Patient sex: M
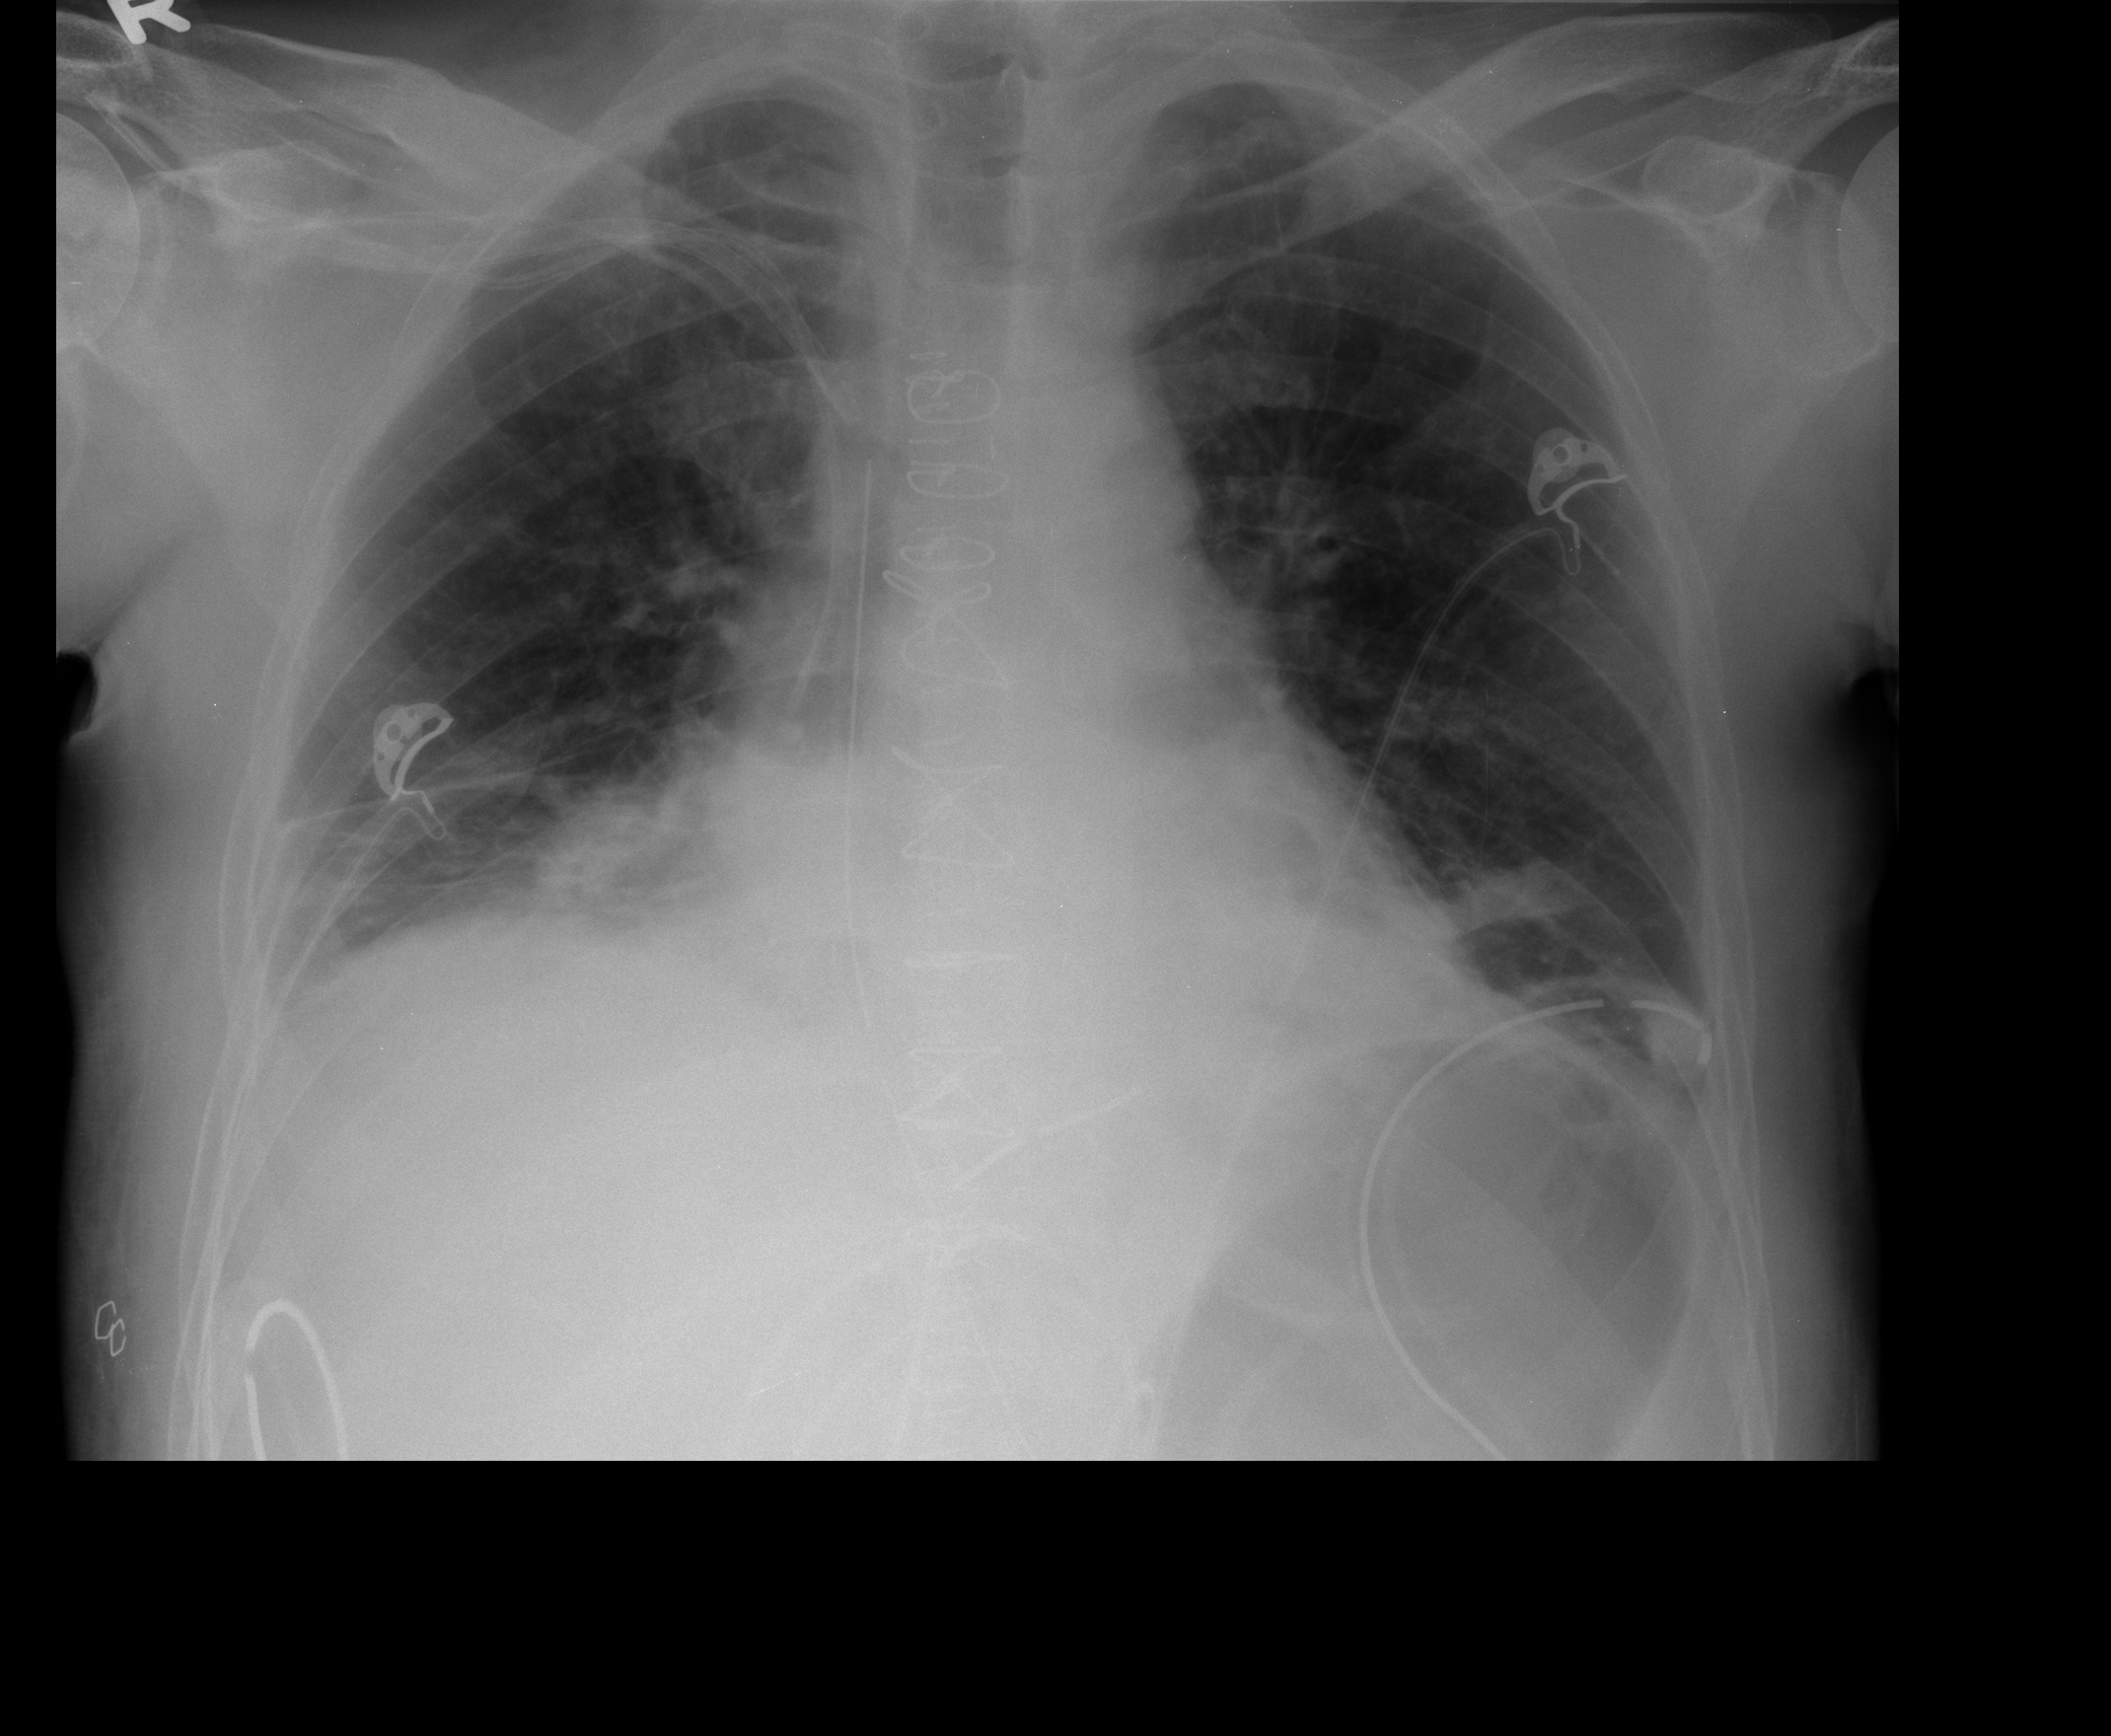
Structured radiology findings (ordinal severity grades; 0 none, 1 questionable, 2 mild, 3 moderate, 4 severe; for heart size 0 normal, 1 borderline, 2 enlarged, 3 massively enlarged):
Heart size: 0
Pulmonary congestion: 1
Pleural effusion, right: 1
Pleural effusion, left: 1
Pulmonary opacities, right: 0
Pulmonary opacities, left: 0
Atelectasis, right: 2
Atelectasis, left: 2